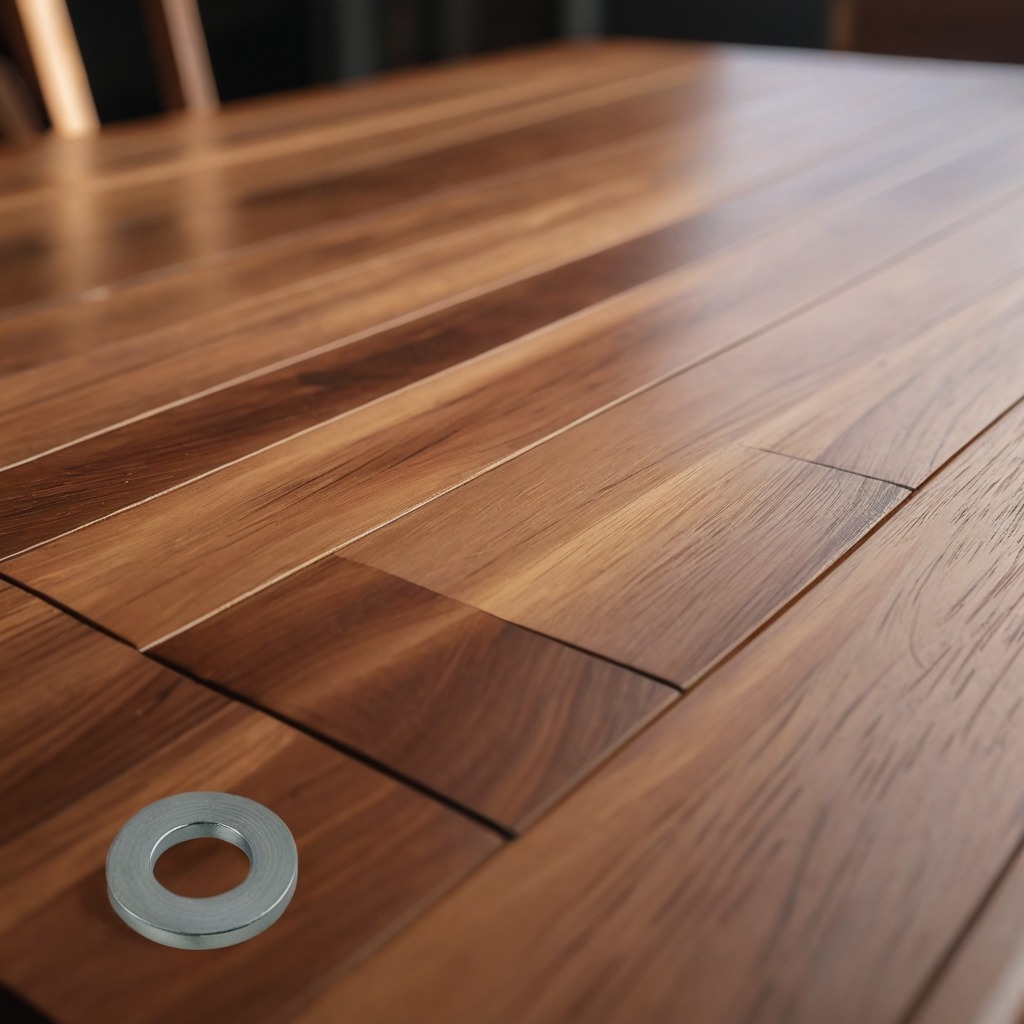
A flat metal washer is lying on the wooden table.